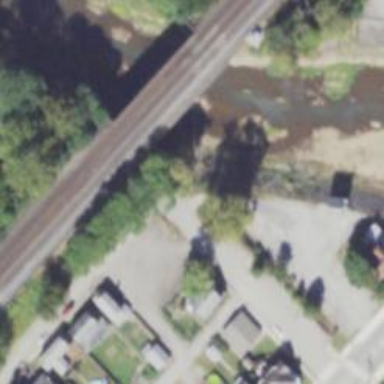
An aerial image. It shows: Railway spur bridge over rail line.